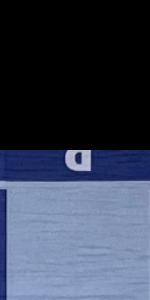
Label: Empty